Измерение магнитных моментов электрона и мюона — одно из самых точных в современной физике. Оно позволяет с очень большой точностью проверить предсказания современной теории элементарных частиц. В рассматриваемом эксперименте используются положительно заряженные мюоны, которые также называются антимюонами. Масса антимюона примерно в 200 раз больше массы электрона, а заряд равен модулю заряда электрона. Далее для краткости будем называть положительные мюоны просто мюонами, везде в задаче рассматривается случай положительного заряда. У мюона (как и у электрона) есть момент импульса $\vec{s}$, который не связан с его пространственным движением. Этот момент импульса называется спином мюона. Для спина справедливо уравнение моментов: производная спина равна приложенному к нему моменту сил. Кроме этого, мюон обладает магнитным моментом $$ \vec{\mu} = g_\mu \frac{q}{2m_\mu} \vec{s}. $$ Здесь $m_\mu$ и $q$ — масса и заряд мюона, а безразмерная постоянная $g_\mu = 2 (1 + a_\mu)$. Величина $a_\mu$ параметризует малые отклонения магнитного момента от «нормального» значения (которому отвечает $g_\mu = 2$). В этой задаче будет обсуждаться эксперимент, позволяющий определить аномальную составляющую магнитного момента мюона $a_\mu$. Мюоны движутся по окружности в однородном магнитном поле, измеряется частота прецессии его магнитного момента.  Для описания вращений используется вектор угловой скорости $\vec{\omega}$, который направлен вдоль оси вращения, причем направление вращения согласуется с направлением $\vec{\omega}$ по правилу винта. Если некоторый вектор $\vec{A}$ вращается относительно лабораторной системы отсчета с угловой скоростью $\vec{\omega}$, его производная по времени задается выражением $$ \frac{d\vec{A}}{dt} = \vec{\omega} \times \vec{A}. $$ Пусть система отсчета $B$ (координаты и время $x', y',z', t'$) движется относительно лабораторной системы отсчета $A$ (координаты и время в этой системе отсчета $x, y, z, t$) со скоростью $V$ вдоль оси $x$. Тогда координаты в этих системах отсчета связаны преобразованиями Лоренца $$ x = \gamma \left(x' +V t'\right), \quad t = \gamma \left(t' + \frac{V}{c^2} x'\right), \quad y = y', \quad z = z', \quad \gamma = \frac{1}{\sqrt{1- V^2/c^2}}. $$ При записи всех ответов для упрощения формул вы можете использовать определенное выше обозначение $\gamma$. Если некоторая частица движется относительно системы отсчета $B$ со скоростью $\vec{v}'$, проекции которой на координатные оси равны $v_x', v_y', v_z'$, то проекции ее скорости относительно лабораторной системы отсчета имеют вид $$ v_x = \frac{v_x' + V}{1 + \dfrac{v_x' V}{c^2}}, \quad v_y = \frac{v_y' \sqrt{1 - V^2/c^2}}{1 + \dfrac{v_x' V}{c^2}}, \quad \quad v_z = \frac{v_z' \sqrt{1 - V^2/c^2}}{1 + \dfrac{v_x' V}{c^2}}. $$ Энергия и импульс релятивистской частицы массы $m$, движущейся со скоростью $\vec{v}$, имеют вид $$ E = \gamma m c^2, \quad \vec{p} = \gamma m \vec{v}, \quad \gamma = \frac{1}{\sqrt{1-v^2/c^2}}. $$ Если на частицу действует сила $\vec{F}$, уравнение движения имеет вид $$ \frac{d\vec{p}}{dt} = \vec{F} . $$
Часть A. Динамика в магнитном поле (4.5 балла) В эксперименте по измерению аномального магнитного момента пучок мюонов движется в однородном магнитном поле $B = 1.450~\text{Тл}$, импульсы мюонов перпендикулярны магнитному полю и равны $p c = 3.094~\text{ГэВ}$. Далее везде будем считать, что магнитное поле направлено вдоль оси $z$.
Для мюона из пучка найдите отличие скорости движения от скорости света $\Delta v = c - v$ (формулу и численное значение).
Для мюона из пучка найдите кинетическую энергию $E_k$, то есть полную энергию минус энергию покоя (формулу и численное значение в ГэВ).
Найдите радиус орбиты мюона $R$ и период его обращения $T$. (Формулы и численные значения.)
Из-за нестабильности мюон может двигаться по окружности только ограниченное время. Найдите число оборотов $N$, которое он совершит до распада. Пусть теперь мюон покоится в магнитном поле той же величины $B$, что и в предыдущих частях.
Запишите выражение для скорости изменения вектора спина мюона $d\vec{s}/dt$, выразите ответ через вектор индукции магнитного поля $\vec{B}$, $\vec{s}$, $g_\mu$ и фундаментальные постоянные.
Часть B. Прецессия Томаса (3.5 балла) Спин мюона не связан с его пространственным движением, поэтому его нужно описывать в системе отсчета, в которой мюон в данный момент времени неподвижен (она называется сопутствующей). Если мюон движется с ускорением, в каждый момент времени нужно выбирать свою сопутствующую систему отсчета. Оказывается, что если последовательно перейти из лабораторной системы отсчета $A$ (координаты $x, y, t$) в подвижную $B$ (координаты $x', y', t'$), а из нее в следующую $C$ (координаты $x'', y'', t''$), то результирующее преобразование не будет сводиться к движению со скоростью, полученной по формуле сложения скоростей. Преобразование будет также содержать дополнительный поворот, что приведет к дополнительной прецессии спина. Это явление называется прецессией Томаса. Прецессия Томаса — чисто кинематическое явление, поэтому для его описания нам не нужно рассматривать динамику магнитного момента. Пусть система $B$ движется со скоростью $v_x$, направленной вдоль оси $x$, относительно $A$. В свою очередь система $C$ движется со скоростью $v_y'$ (направленной вдоль оси $y$) относительно $B$. Далее можно везде считать, что $v_y' \ll v_x$ и оставлять только линейные по $v_y'$ слагаемые. Для упрощения записи ответов используйте величину $\gamma = 1/\sqrt{1 - v_x^2/c^2}$.
Найдите проекцию на ось $z$ угловой скорости прецессии спина мюона в магнитном поле $\omega_z$. Выразите ответ через $B$, $g_\mu$ и фундаментальные постоянные.
Найдите проекции скорости $\vec{v}_C$ системы $C$ относительно лабораторной системы отсчета $A$. Выразите ответ через $v_x$, $v_y'$.
Найдите проекции $\vec{v}_A''$ системы отсчета $A$ относительно системы отсчета $C$ на оси $x'', y''$. При вычислениях учитывайте малость $v_y''$.
Оказывается, что $\vec{v}_A'' \neq - \vec{v}_C$. Это связано с тем, что оси подвижной системы координат повернуты относительно осей лабораторной системы координат. Поэтому все вектора, связанные с системой отсчета $C$ также повернуты относительно системы отсчета $A$. Найдите угол поворота $\Delta \theta$, определяемый как угол между векторами $- \vec{v}_A''$ и $\vec{v}_C$. Этот угол считается положительным, если поворот от первого вектора ко второму производится в направлении против часовой стрелки, если смотреть со стороны оси $z$. (Оси $x,y,z$ образуют правую тройку.) Выразите ответ через $v_x$, $v_y'$, $\gamma = 1/\sqrt{1 - v_x^2/c^2}$, $c$.
Пусть относительно лабораторной системы отсчета $A$ со скоростью $\vec{v}$, направленной вдоль оси $x$ движется частица. Ускорение частицы в рассматриваемый момент направлено вдоль оси $y$, его проекция равна $a_y$. Система отсчета $B$ — сопутствующая для частицы в данный момент времени, то есть в ней скорость частицы равна нулю и поэтому $B$ движется со скоростью $v$ вдоль оси $x$. Через время $dt$ по часам лабораторной системы отсчета скорость частицы будет равна $\vec{v} + d\vec{v}$, а соответствующей сопутствующей системой отсчета будет $C$. Из предыдущего пункта следует, что при ускоренном движении оси сопутствующей системы координат будут вращаться. Используя результаты предыдущего пункта, получите проекцию угловую скорости вращения сопутствующей системы отсчета $\omega_T$ (угловая скорость Томасовской прецессии) на ось $z$ (в рассматриваемом случае вращение все время происходит вдоль оси $z$). Выразите ответ через $v_x$, $a_y$, $\gamma$.
Часть C. Прецессия магнитного момента (2 балла) Вернемся к задаче о мюоне, движущемся в однородном магнитном поле. Прецессия его спина связана с двумя факторами: непосредственное воздействие магнитного поля и прецессия Томаса за счет ускоренного движения мюона. Оказывается, что при вычислении угловой скорости прецессии за счет магнитного поля можно использовать ответ, полученный в пункте A6 для случая неподвижного мюона в магнитном поле. Далее везде будем считать, что спин мюона параллелен плоскости движения мюона.
Пусть мюон движется в однородном магнитном поле $B$, направленном вдоль оси $z$, скорость мюона перпендикулярна магнитному полю. Найдите проекцию угловой скорости Томасовской прецессии на ось $z$. Выразите ответ через $B$, $q$, $m_\mu$, $\gamma$.
Запишите выражение для проекции на ось $z$ угловой скорости $\omega_s$ прецессии спина мюона относительно лабораторной системы отсчета. Выразите ответ через $B$, $g_\mu$, $q$, $m_\mu$, $\gamma$.
На практике удобнее рассматривать поворот спина относительно направления импульса мюона. Запишите выражение для угловой скорости $\omega_a$ вращения спина мюона относительно направления его импульса (то есть для производной по времени угла между импульсом и спином). Выразите ответ через $B$, $a_\mu$, $q$, $m_\mu$, $\gamma$.
Экспериментальное значение частоты прецессии магнитного момента относительно импульса мюона составляет $f_a = 229 081~\text{Гц}$. Получите формулу для аномального магнитного момента мюона $a_\mu$. Выразите ответ через $f_a$, $B$, $q$, $m_\mu$, $\gamma$. Найдите численное значение $a_\mu$.
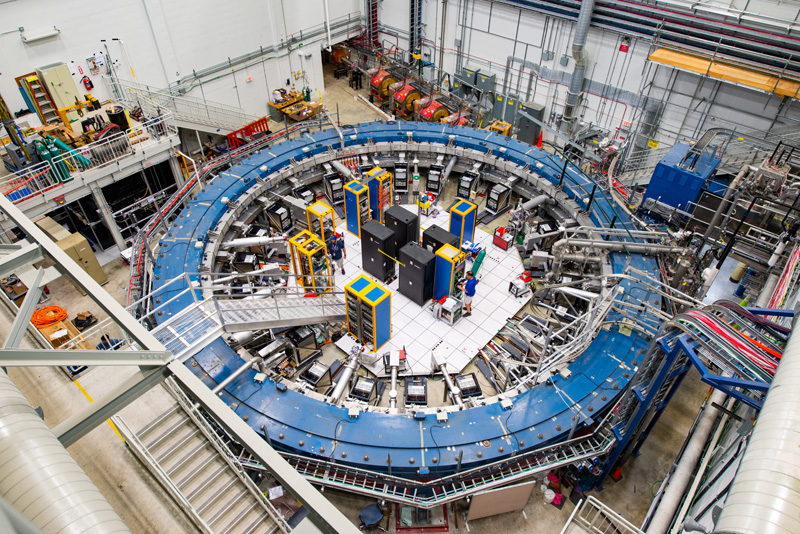
Для мюона из пучка найдите отличие скорости движения от скорости света $\Delta v = c - v$ (формулу и численное значение).
Решение: Энергия релятивистской частицы выражается через импульс $$E = \sqrt{p^2 c^2 + m_\mu^2 c^4},$$а скорость $$v = \frac{c^2 p}{E} = \frac{c p}{\sqrt{p^2 + m_\mu^2 c^2}}.$$Тогда искомая разность$$\Delta v = c - v = c\left( 1 - \frac{p}{\sqrt{p^2 + m_\mu^2 c^2}}\right) \approx \frac{1}{2} c \left( \frac{m_\mu c}{p}\right)^2 \approx 1.75 \cdot 10^5~\text{м}/\text{с}.$$Для приведенных в условии численных значений можно пользоваться приближенной формулой, отличие от точного значения возникает только в четвертом знаке.
Ответ: $$\Delta v = c\left( 1 - \frac{p}{\sqrt{p^2 + m_\mu^2 c^2}}\right) \approx \frac{1}{2} c \left( \frac{m_\mu c}{p}\right)^2 \approx 1.75 \cdot 10^5~\text{м}/\text{с}.$$

Для  мюона из пучка найдите кинетическую энергию $E_k$, то есть полную энергию минус энергию покоя (формулу и численное значение в ГэВ).
Решение: Используем выражение для энергии через импульс из предыдущего пункта. Отметим, что с достаточной точностью можно было бы использовать и выражение для ультрарелятивистского случая $E \approx pc$.
Ответ: $$E_k = \sqrt{p^2 c^2 + m_\mu^2 c^4} - m_\mu c^2 \approx 2.99~\text{ГэВ} $$

Найдите радиус орбиты  мюона $R$ и период его обращения $T$.  (Формулы и численные значения.)
Решение: Из релятивистского уравнения движения $$ \frac{d\vec{p}}{dt} = q \vec{v} \times \vec{B} = \frac{q}{\gamma m_\mu} \vec{p} \times \vec{B}$$следует, что при движении магнитном поле импульс, а значит и скорость, остаются постоянными по модулю. Значит импульс только вращается с некоторой угловой скоростью, $$\frac{d\vec{p}}{dt} = \vec{\omega}_c \times \vec{p}, \quad \vec{\omega}_c = - \frac{q \vec{B}}{\gamma m}.$$Здесь $\omega_c$ — угловая скорость движения мюона. Значит период движения$$T = \frac{2\pi}{\omega_c} = \frac{2 \pi m \gamma}{q B} = 1.49 \cdot 10^{-7}~\text{с}.$$Тогда радиус$$R =\frac{v T}{2 \pi} = \frac{\gamma m}{q B} v = \frac{\gamma m}{q B} \frac{p c^2}{E} = \frac{p}{q B} = 7.12~\text{м}. $$
Ответ: $$T = \frac{2 \pi m_\mu \gamma}{q B} = 1.49 \cdot 10^{-7}~\text{с}, \quad R = \frac{p}{q B} = 7.12~\text{м}. $$

Из-за нестабильности мюон может двигаться по окружности только ограниченное время. Найдите число оборотов $N$, которое он совершит до распада.
Решение: За счет релятивистского замедления времени в лабораторной системе отсчета время жизни мюона $t = \gamma \tau$, поэтому число оборотов$$N = \frac{t}{T} = \gamma \tau \frac{q B}{2\pi m_\mu \gamma} = \frac{q B \tau}{2 \pi m_\mu} = 431.$$
Ответ: $$N = \frac{q B \tau}{2 \pi m_\mu} = 431.$$

Запишите выражение для скорости изменения вектора спина мюона $d\vec{s}/dt$, выразите ответ через вектор индукции магнитного поля $\vec{B}$, $\vec{s}$, $g_\mu$ и фундаментальные постоянные.
Решение: На магнитный момент в магнитном поле действует момент сил $$\vec{M} = \vec{\mu} \times \vec{B},$$поэтому уравнение движения$$\frac{d\vec{s}}{dt} = \vec{M} = \vec{\mu} \times \vec{B} =g_\mu \frac{q}{2 m_\mu} \vec{s} \times \vec{B} = - g_\mu \frac{q \vec{B}}{2 m_\mu} \times \vec{s}.$$
Ответ: $$\frac{d\vec{s}}{dt} = - g_\mu \frac{q \vec{B}}{2 m_\mu} \times \vec{s}.$$

Найдите проекцию на ось $z$ угловой скорости  прецессии спина мюона в магнитном поле $\omega_z$. Выразите ответ через $B$, $g_\mu$ и фундаментальные постоянные.
Решение: Из предыдущего пункта следует, что вектор угловой скорости прецессии магнитного момента равен$$\vec{\omega} = - g_\mu \frac{q \vec{B}}{2 m_\mu}. $$Отсюда проекция на ось $z$
Ответ: $$\omega_z = - g_\mu \frac{q B}{2 m_\mu}.$$

Найдите проекции скорости $\vec{v}_C$ системы $C$  относительно лабораторной системы отсчета $A$. Выразите ответ через $v_x$, $v_y'$.
Решение: Используем формулы для сложения скоростей из условия. При этом $v_x' = 0$ (компонента скорости системы $C$ вдоль оси $x$), а значит знаменатель $1 + v'x v_x/c^2 = 1$.
Ответ: $$v_{Cx} = v_x, \quad v_{C y} = v_{y}' \sqrt{1 - v_x^2/c^2} = v_{y}'/\gamma$$

Найдите проекции $\vec{v}_A''$ системы отсчета $A$ относительно системы отсчета $C$ на оси $x'', y''$. При вычислениях учитывайте малость $v_y''$.
Решение: Заметим, что если система отсчета $B$ движется относительно $A$ со скоростью $\vec{v}$, то система $A$ движется относительно $B$ со скоростью $- \vec{v}$. Поэтому $B$ движется относительно $C$ со скоростью $- v_y''$, a $A$ движется относительно $B$ со скоростью $-v_x$. Найдем скорость $A$ относительно $C$ с помощью формул сложения скоростей. При этом коэффициент $\gamma$ определяется скоростью $v_y'$:$$\gamma = \frac{1}{\sqrt{1 - v_y^{\prime 2}/c^2}} \approx 1,$$поскольку можно ограничиться слагаемыми первого порядка по $v_y'$. При этом скорости движения систем по-прежнему перпендикулярны, и знаменатель в формулах для сложения скоростей равен 1.
Ответ: $$v_{Ax}'' = - v_x, \quad v_{Ay}'' = - v_y '.$$

Оказывается, что $\vec{v}_A'' \neq - \vec{v}_C$. Это связано с тем, что оси подвижной системы координат повернуты относительно осей лабораторной системы координат. Поэтому все вектора, связанные с системой отсчета $C$ также повернуты относительно системы отсчета $A$. Найдите угол поворота $\Delta \theta$, определяемый как угол между векторами $- \vec{v}_A''$ и $\vec{v}_C$. Этот угол считается положительным, если поворот от первого вектора ко второму производится в направлении против часовой стрелки, если смотреть со стороны оси $z$. (Оси $x,y,z$ образуют правую тройку.) Выразите ответ через $v_x$, $v_y'$, $\gamma  = 1/\sqrt{1 - v_x^2/c^2}$, $c$.
Решение: Вычислить угол между двумя векторами можно определить, найдя их векторное произведение (модуль векторного произведения двух векторов $|\vec{a} \times \vec{b}| = |\vec{a}| |\vec{b}| \sin \alpha$, где $\alpha$ — угол между векторами). Пусть $\vec{e}_x$ — единичный вектор вдоль оси $x$, $\vec{e}_y$ — вдоль оси $y$, $\vec{e}_z$ — вдоль $z$. Тогда $$- \vec{v}_A'' \times \vec{v}_C = (v_x \vec{e}_x + v_y' \vec{e}_y) \times (v_x \vec{e}_x + (v_y' /\gamma)\vec{e}_y) = v_x v_y' \left( \frac{1}{\gamma} - 1\right) \vec{e}_z.$$Поскольку оба вектора лежат в плоскости $xy$, их векторной произведение направлено вдоль $z$, причем положительному знаку проекции на $z$ отвечает поворот на положительный угол. При вычислениях с точностью до первого порядка по $v_y'$ можно считать $|\vec{v}_A''| = |\vec{v}_C| = v_x$, поэтому угол поворота
Ответ: $$\Delta \theta = \frac{1}{v_x^2} v_x v_y' \left( \frac{1}{\gamma} - 1\right) = - \frac{v_y'}{v_x} \left( 1 - \frac{1}{\gamma}\right).$$

Пусть относительно лабораторной системы отсчета $A$ со скоростью $\vec{v}$, направленной вдоль оси $x$ движется частица. Ускорение частицы в рассматриваемый момент направлено вдоль оси $y$, его проекция равна $a_y$. Система отсчета $B$ — сопутствующая для частицы в данный момент времени, то есть в ней скорость частицы равна нулю  и поэтому $B$ движется со скоростью $v$ вдоль оси $x$. Через время $dt$ по часам лабораторной системы отсчета скорость частицы будет равна $\vec{v} + d\vec{v}$, а соответствующей сопутствующей системой отсчета будет $C$. Из предыдущего пункта следует, что при ускоренном движении оси сопутствующей системы координат будут вращаться. Используя результаты предыдущего пункта, получите проекцию угловую скорости вращения сопутствующей системы отсчета $\omega_T$ (угловая скорость Томасовской прецессии) на ось $z$ (в рассматриваемом случае вращение все время происходит вдоль оси $z$). Выразите ответ через $v_x$, $a_y$, $\gamma$.
Решение: Через время $dt$ в лабораторной системе отсчета частица приобретет дополнительную скорость $v_y = a_y dt$, в системе отсчета $B$, которая была сопутствующей для частицы в начальный момент времени, это отвечает скорости $v_y' = \gamma v_y$. Это соотношение можно получить как из результата B1, так и напрямую из формул сложения скоростей (лабораторная система отсчета движется относительно $B$ со скоростью $-v_x$, скорость частицы относительно лабораторной системы $\vec{v} = (v_x, v_y)$):$$v_y' = \frac{v_y \sqrt{1 - v_x^2/c^2}}{1 - v_x^2 /c^2} = \frac{v_y}{\sqrt{1- v_x^2/c^2}} = \gamma v_y.$$Тогда угол поворота$$d\theta = - \frac{\gamma a_y dt}{v_x} \left( 1- \frac{1}{\gamma}\right),$$откуда угловая скорость вращения$$\omega_T = \frac{d \theta}{dt} = - \frac{a_y}{v_x} (\gamma - 1).$$Здесь мы учли, что знаки выбраны таким образом, что положительному углу поворота отвечает положительная проекция угловой скорости на ось $z$.
Ответ: $$\omega_T = - \frac{a_y}{v_x} (\gamma - 1).$$

Пусть мюон движется в однородном магнитном поле $B$, направленном вдоль оси $z$, скорость мюона перпендикулярна  магнитному полю. Найдите проекцию угловой скорости Томасовской прецессии на ось $z$. Выразите ответ через $B$, $q$, $m_\mu$, $\gamma$.
Решение: Из уравнения движения в магнитном поле$$ \frac{d\vec{p}}{dt}= m_\mu \frac{d(\gamma \vec{v})}{dt} = q \vec{v} \times \vec{B}$$с учетом того, что $\gamma$ постоянна, находим проекцию ускорения$$a_y = - \frac{q v_x B}{\gamma m_\mu},$$тогда угловая скорость
Ответ: $$\omega_T = \frac{q B}{\gamma m_\mu} (\gamma -1)$$

Запишите выражение для проекции на ось $z$ угловой скорости  $\omega_s$ прецессии спина  мюона относительно лабораторной системы отсчета. Выразите ответ через $B$, $g_\mu$, $q$, $m_\mu$, $\gamma$.
Решение: Полная скорость прецессии складывается из найденной в A6 скорости прецессии в магнитном поле и из прецессии Томаса:
Ответ: $$\omega_s = \omega_z + \omega_T = - g_\mu \frac{q B}{2 m_\mu} + \frac{q B}{\gamma m_\mu} (\gamma -1)$$

На практике удобнее рассматривать поворот спина относительно направления импульса мюона.  Запишите выражение для угловой скорости $\omega_a$ вращения спина мюона относительно направления его импульса (то есть для производной по времени угла между импульсом и спином). Выразите ответ через $B$, $a_\mu$, $q$, $m_\mu$, $\gamma$.
Решение: Импульс мюона вращается с угловой скоростью, которая равна угловой скорости движения мюона в магнитном поле, эта угловая скорость $\omega_c$ уже найдена в A3, ее проекция на ось $z$$$\omega_z = - \frac{q B}{\gamma m_\mu}$$ Тогда угловая скорость спина относительно импульса — разность угловых скоростей спина и импульса (все вращения происходят вокруг оси $z$):$$\omega_a = \omega_s - \omega_c = - g_\mu \frac{q B}{2 m_\mu} + \frac{q B}{\gamma m_\mu} (\gamma -1) + \frac{q B}{\gamma m_\mu} = - g_\mu \frac{q B}{2 m_\mu} + \frac{q B}{ m_\mu}.$$Используя соотношения $g_\mu = 2(1 + a_\mu)$, окончательно получим
Ответ: $$\omega_a = - a_\mu \frac{q B}{ m_\mu}.$$

Экспериментальное значение частоты прецессии магнитного момента относительно импульса мюона составляет $f_a =  229 081~\text{Гц}$. Получите формулу для аномального магнитного момента мюона $a_\mu$. Выразите ответ через $f_a$, $B$, $q$, $m_\mu$, $\gamma$. Найдите численное значение $a_\mu$.
Решение: Частота связана с угловой скоростью соотношением $f_a = \omega_a/2\pi$, поэтому$$a_\mu = \frac{m_\mu \omega_a}{q B} = \frac{2\pi f_a m_\mu}{q B} = 0.00117.$$Поскольку не указано направление прецессии спина, нельзя определить знак $a_\mu$, на самом деле $a_\mu > 0 $.
Ответ: $$a_\mu = \frac{2\pi f_a m_\mu}{q B} = 0.00117.$$
Темы:
T, Международные